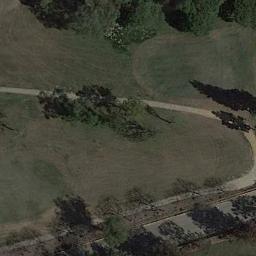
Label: golf_course